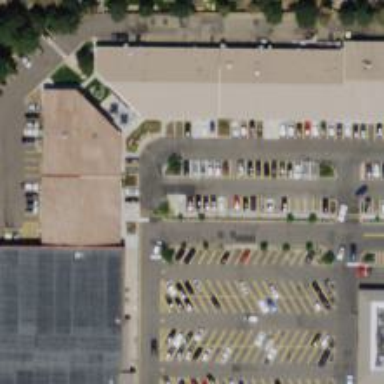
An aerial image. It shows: Parking space is available.